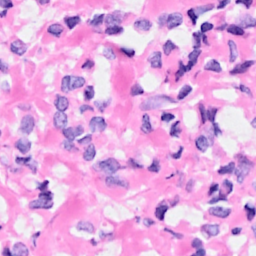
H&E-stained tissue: Breast